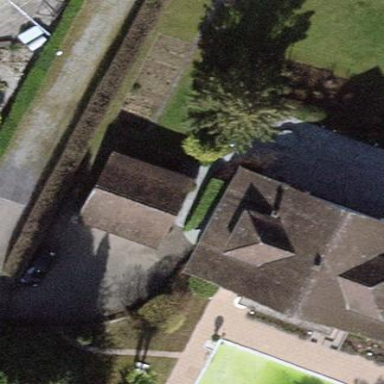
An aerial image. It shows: Garage.